Question:
Hello everybody,
excuse me for my bad english
It's been more than 4 days I am trying to solve my problem:
each trigger works well but when I combine them there is an error:
'the subquery returns more than 1 value'.
I tried to follow all the tips in this website and others, I could not make it works, though.
the concerned tables are: PIECES, COMPOSITIONSGAMMES, nomenclatures and SITUATIONS.
What I want the triggers to do is :
1. When the user inserts a new row on "SITUATIONS" and if 'nomstrategie'= "DST" (It's a name of a strategy but this detail does not really matter, I mean for people who will help me), I need other rows to be inserted with the same reference (referencepiece), the same strategy(nomstrategie). Only 'ancienposte' and 'nouveauposte' have to change. Indeed, the first one's value(s) has to be all 'Numeroposte' from the table "Compositionsgammes". The second one's value has to be '???'.
2. I need, when I insert a new row and 'nomstrategie'='DST', other rows to be inserted with all 'piecesfilles' in the table "Nomenclatures" of the reference 'referencepiece' in the row inserted by the user. And in 'ancienposte', there should be 'numeroposte' in the table "compositionsgammes".
3. I need, when the user inserts a new row and 'nomstrategie'= 'delestage, another row to be inserted as below, for example : inserted row: Ref A ancienposte : P01 Nouveauposte :P02 Nomstrategie :Delestage............ row to be inserted: Ref A ancienposte : P02 Nouveauposte :NULL Nomstrategie :Delestage............
4. I need, for every row in the table "situations", calculate a value called 'charge' in the table situations charge=(TS/Taillelot)+Tu
here are the triggers I've done:
'''
create trigger [dbo].[ALLDST]
ON [dbo].[SITUATIONS]
AFTER INSERT /*pas d'update*/
as
begin
set nocount on
insert into SITUATIONS(ReferencePiece,nomstrategie,AncienPoste,nouveauposte,DateStrategie)
select distinct i.referencepiece, i.nomstrategie,COMPOSITIONSGAMMES.NumeroPoste,'???',i.DateStrategie
from inserted i, PIECES, compositionsgammes, SITUATIONS s
where i.ReferencePiece is not null
and i.NomStrategie='DST'
and i.ReferencePiece=pieces.ReferencePiece and pieces.CodeGamme=COMPOSITIONSGAMMES.CodeGamme
and i.AncienPoste<>COMPOSITIONSGAMMES.NumeroPoste
and i.DateStrategie=s.DateStrategie
end
create trigger [dbo].[Calcul_Charge]
on [charges].[dbo].[SITUATIONS]
after insert
as
begin
update situations
set charge= (select (cg.TS/pieces.TailleLot)+cg.tu from situations s
inner join COMPOSITIONSGAMMES cg on cg.NumeroPoste=SITUATIONS.AncienPoste
inner join pieces on SITUATIONS.ReferencePiece=pieces.ReferencePiece
inner join inserted i on s.DateStrategie=i.DateStrategie
where cg.CodeGamme=pieces.CodeGamme and NumeroPoste=situations.AncienPoste
)
end
create trigger [dbo].[Duplicate_SITUATIONS]
ON [dbo].[SITUATIONS]
AFTER INSERT
as
begin
set nocount on
declare @ref varchar(50)
declare @strategie varchar(50)
declare @ancienposte varchar(50)
declare @datestrategie date
declare @pourcentage decimal(18,3)
declare @coeff decimal(18,3)
declare @charge decimal(18,3)
/*while (select referencepiece from situations where ReferencePiece) is not null*/
select @ref=referencepiece, @strategie=nomstrategie,@ancienposte=NouveauPoste,
@datestrategie=datestrategie, @pourcentage=PourcentageStrategie,@coeff=coeffameliorationposte,@charge=charge
from inserted,POSTESDECHARGE
where ReferencePiece is not null
and POSTESDECHARGE.NumeroPoste = inserted.AncienPoste
if @strategie = 'delestage' and @ancienposte is not null
/*if GETDATE()>= (select datestrategie from SITUATIONS)*/
begin
insert into SITUATIONS(ReferencePiece, nomstrategie,AncienPoste,DateStrategie,
StatutStrategie,DateModification,PourcentageStrategie,charge)
values
(@ref, @strategie, @ancienposte, @datestrategie,1,getdate(),@pourcentage,@charge*@coeff)
end
end
'''
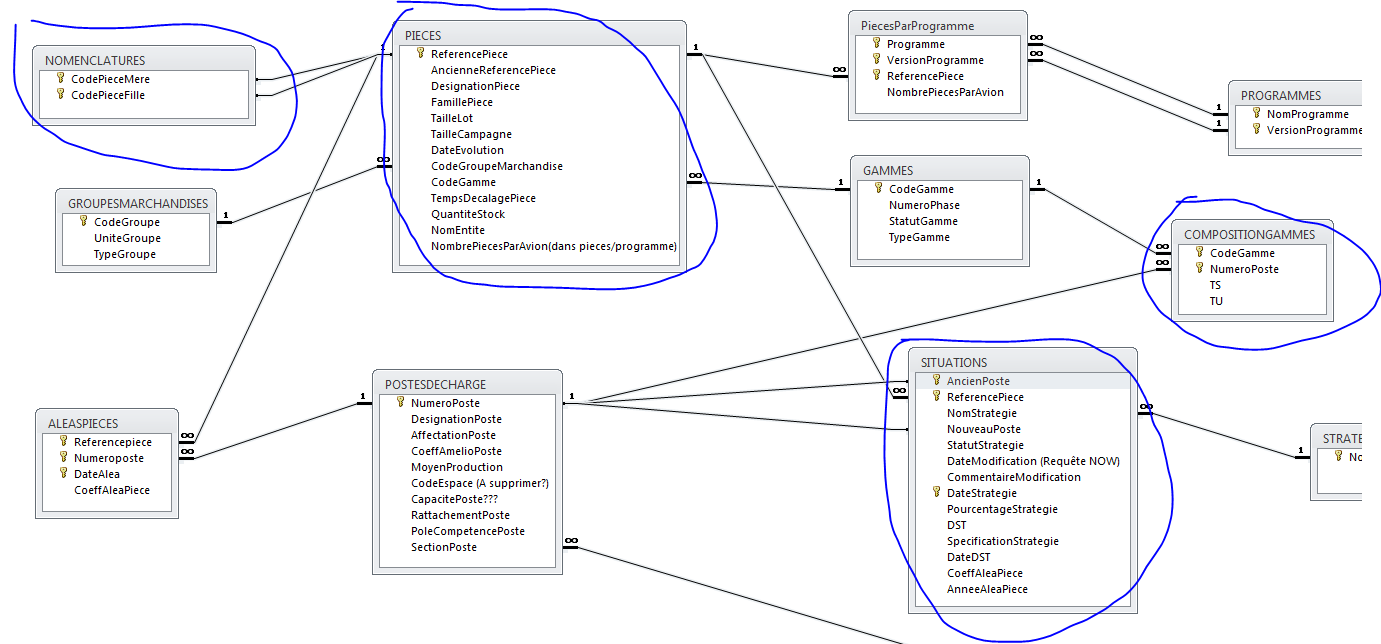
Answer: I'm mostly familiar with T-SQL (MS SQL), not sure if this will work for your case.. but I usually avoid updates using a sub query and rewrite your update:
'''
update situations
set charge= (select (cg.TS/pieces.TailleLot)+cg.tu from situations s
inner join COMPOSITIONSGAMMES cg on cg.NumeroPoste=SITUATIONS.AncienPoste
inner join pieces on SITUATIONS.ReferencePiece=pieces.ReferencePiece
inner join inserted i on s.DateStrategie=i.DateStrategie
where cg.CodeGamme=pieces.CodeGamme and NumeroPoste=situations.AncienPoste
)
'''
as follows
'''
update s set
charge= (cg.TS/pieces.TailleLot)+cg.tu
from situations s
inner join COMPOSITIONSGAMMES cg on cg.NumeroPoste=SITUATIONS.AncienPoste
inner join pieces on SITUATIONS.ReferencePiece=pieces.ReferencePiece
inner join inserted i on s.DateStrategie=i.DateStrategie
where cg.CodeGamme=pieces.CodeGamme and NumeroPoste=situations.AncienPoste
'''